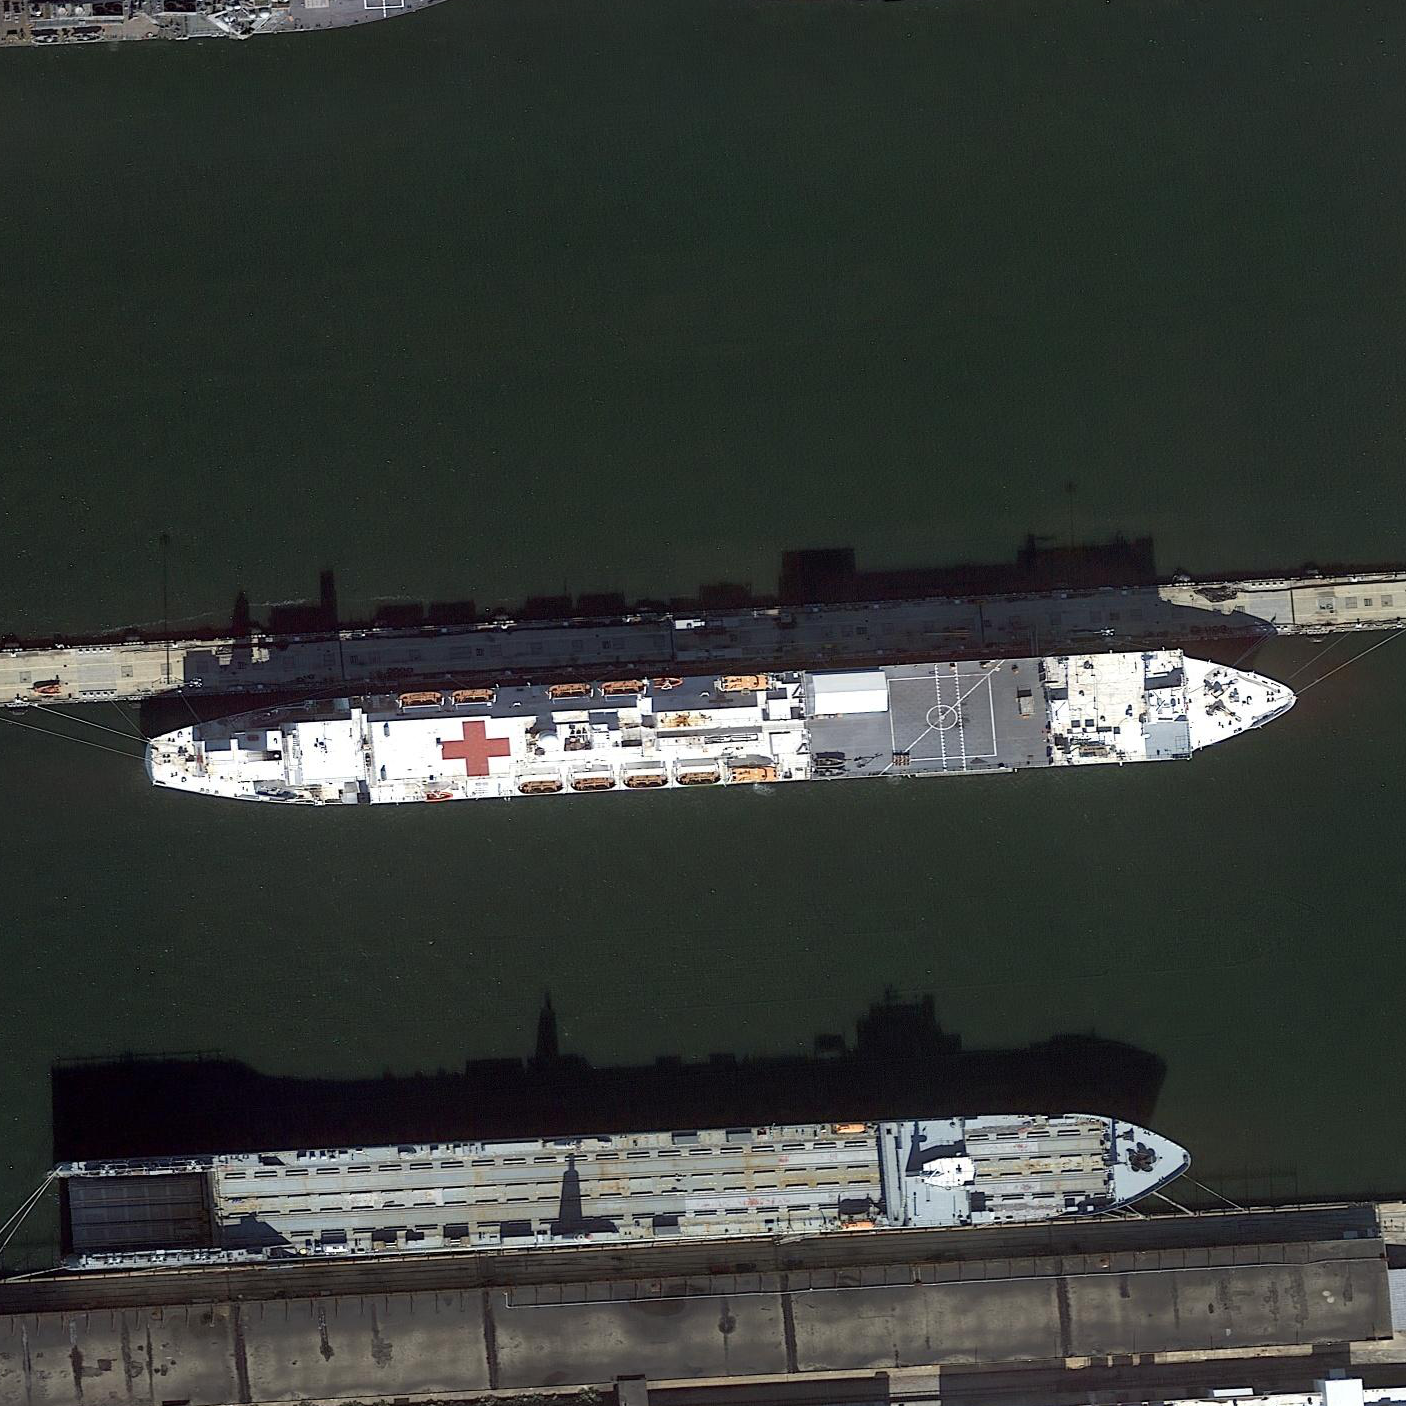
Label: civil